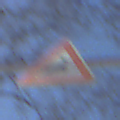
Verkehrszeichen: WildwechselLinks
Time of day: MorningAfternoon
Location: Outdoor (Special)
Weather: Clear
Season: Winter
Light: Natural